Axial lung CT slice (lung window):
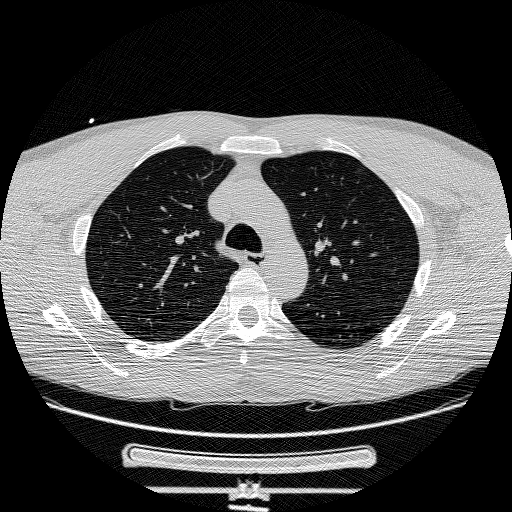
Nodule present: no